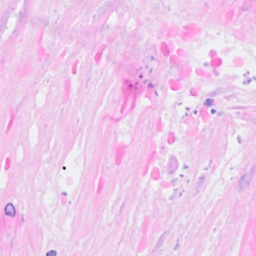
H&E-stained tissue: Breast